Field crop: maize
Growth stage: 2
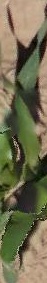
Species: maize